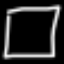
Label: square